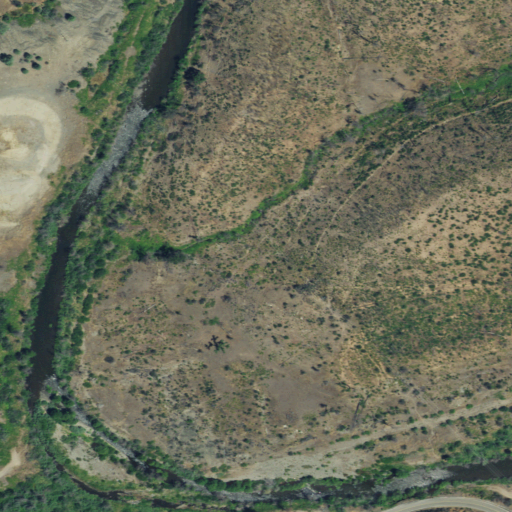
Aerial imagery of valley in California named George Williams Gulch containing grassland, shrub, woody wetlands, open development, low intensity development, and medium intensity development